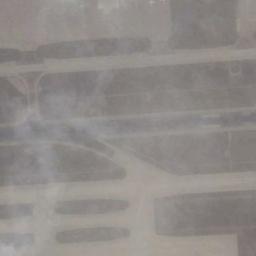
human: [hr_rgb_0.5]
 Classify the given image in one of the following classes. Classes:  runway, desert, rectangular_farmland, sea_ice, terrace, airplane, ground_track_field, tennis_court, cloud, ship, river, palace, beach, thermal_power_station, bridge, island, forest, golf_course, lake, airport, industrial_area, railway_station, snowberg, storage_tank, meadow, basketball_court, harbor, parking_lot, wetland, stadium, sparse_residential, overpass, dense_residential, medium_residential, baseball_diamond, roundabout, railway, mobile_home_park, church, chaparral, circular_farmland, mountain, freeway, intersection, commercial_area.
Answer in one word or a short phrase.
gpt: runway